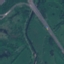
Land use / land cover: Highway